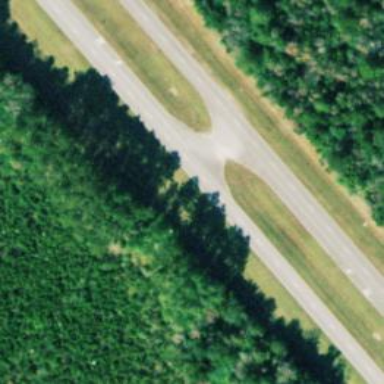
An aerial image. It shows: Primary link road with asphalt surface.